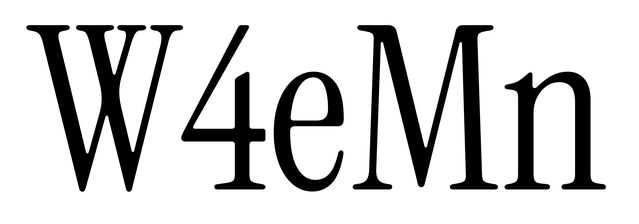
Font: InstrumentSerif-Regular